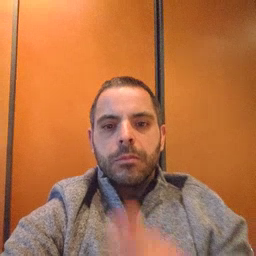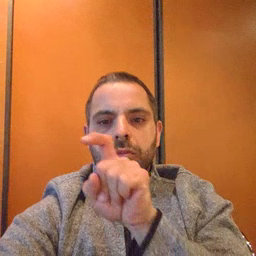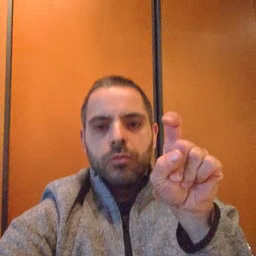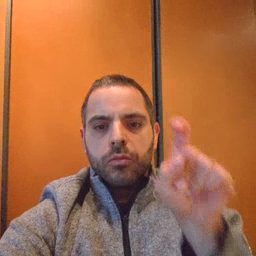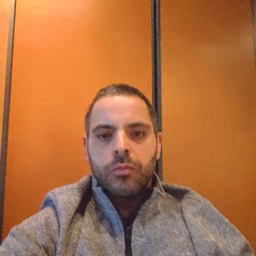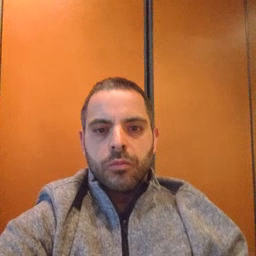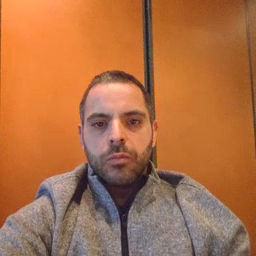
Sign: closet